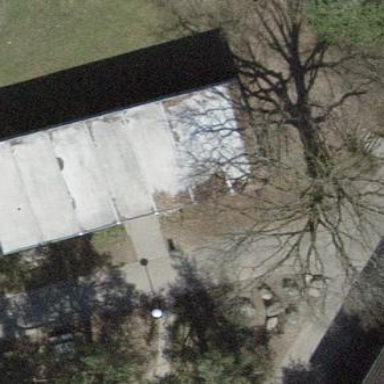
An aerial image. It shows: Kindergarten building.